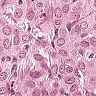
Metastatic tissue present: yes